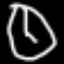
Label: clock